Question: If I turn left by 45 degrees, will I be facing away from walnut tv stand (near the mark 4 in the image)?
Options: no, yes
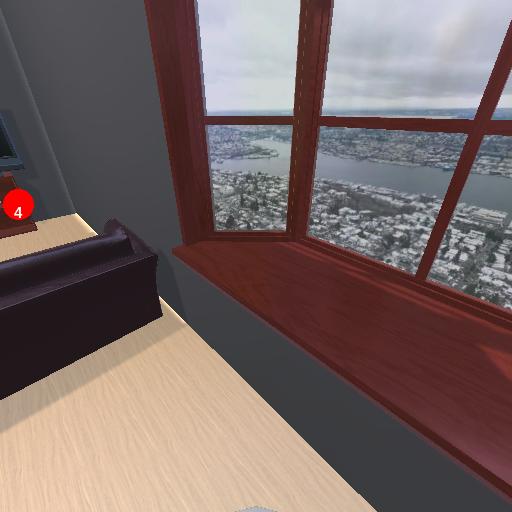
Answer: no